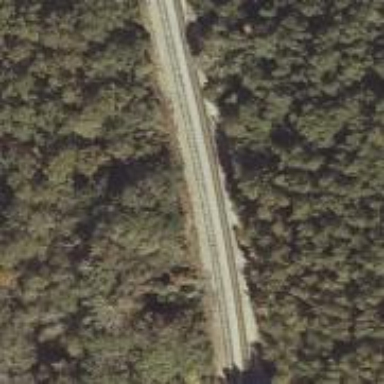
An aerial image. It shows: Railway track.